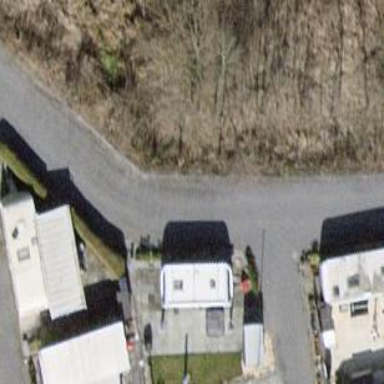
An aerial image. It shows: Camp pitch suitable for caravans.